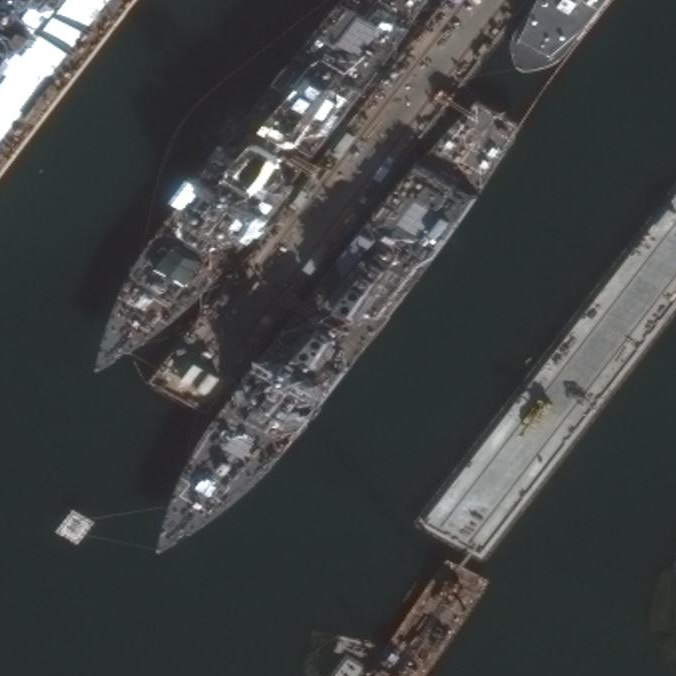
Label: destroyer